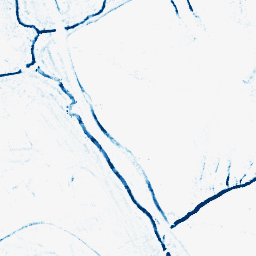
Category: morphological
Decomposition family: morphological_square
Decomposition parameters: operation: closing
size: 5
Upsampling method: sinc_blackman
Upsampling parameters: scale: 2
kernel_size: 16
Upsampling scale: 2